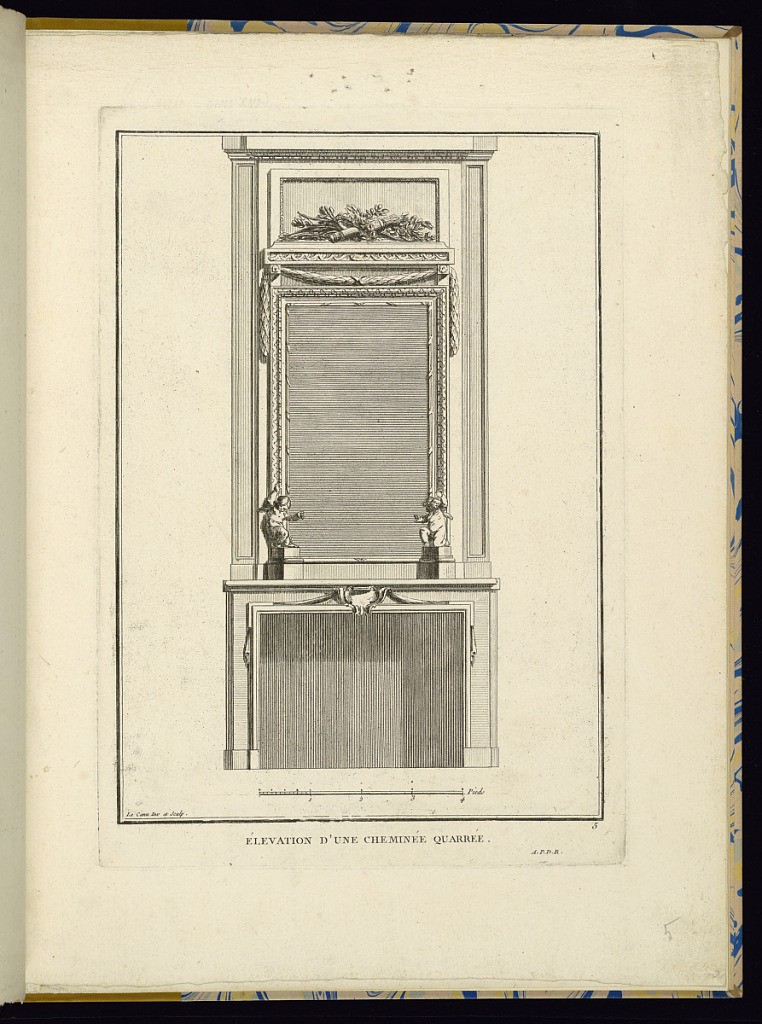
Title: ÉLEVATION D’UNE CHEMINÉE QUARRÉE
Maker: A. Le Canu, French, active 1746 – 1768
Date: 1768
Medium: Etching and engraving on laid paper
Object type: Print
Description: Design for a neo-classical chimneypiece with a scale below. The mantel is framed by a central rococo cartouche with drapery. On the mantel, are two small sculptures of putti on plinths. The overmantel mirror is framed by running pattern moldings, a festoon of laurel leaves, and a wave pattern above with a central shell. The panel above the mirror is decorated with a trophy of foliage, bows and a quiver of arrows. The plate is titled, signed, and numbered.